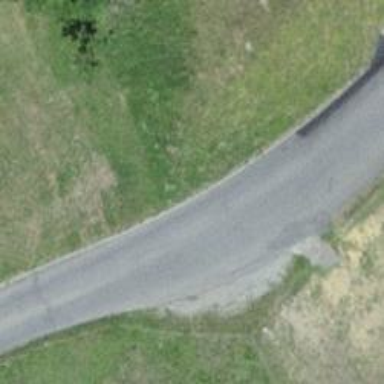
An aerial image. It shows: Unclassified road.